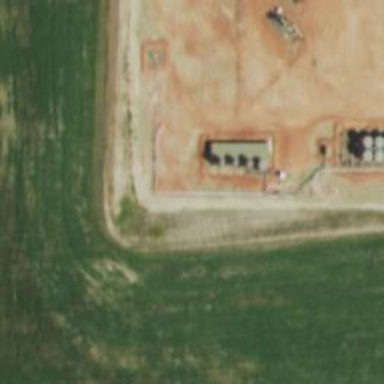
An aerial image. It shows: Storage tank with man-made structure.